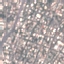
Land use / land cover: Residential